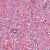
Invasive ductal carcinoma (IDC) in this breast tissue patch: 1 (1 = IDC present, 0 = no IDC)